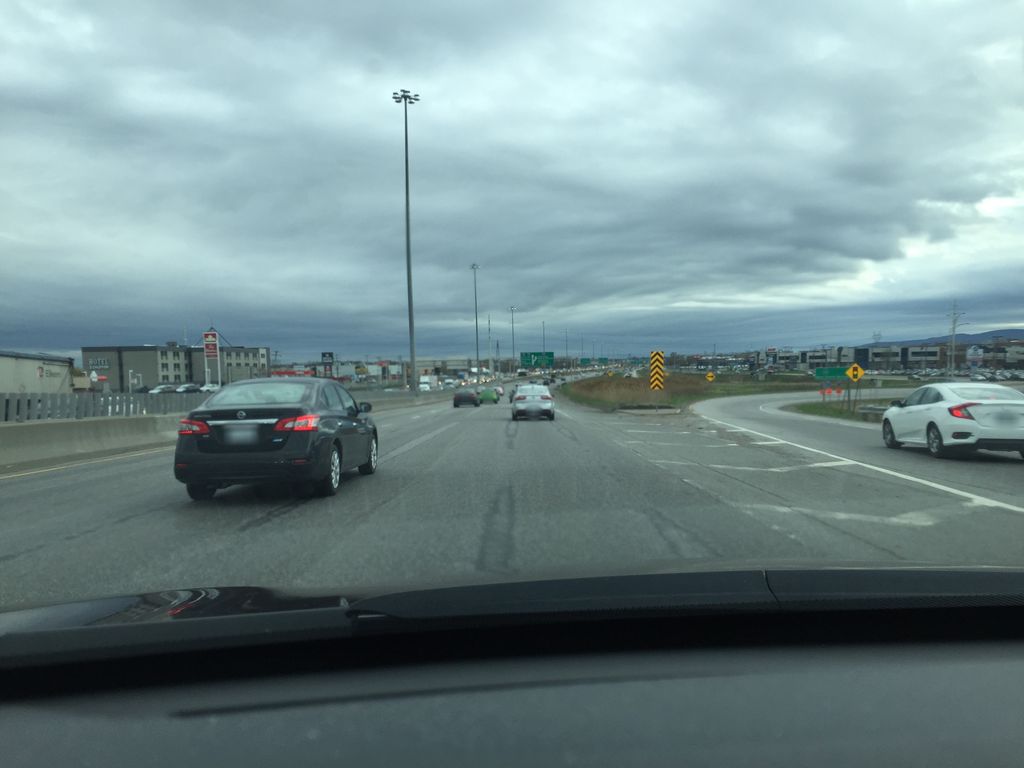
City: quebec_city